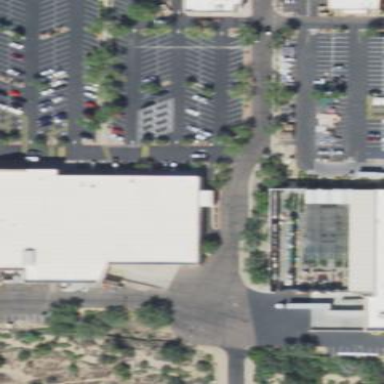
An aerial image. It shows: Retail building.